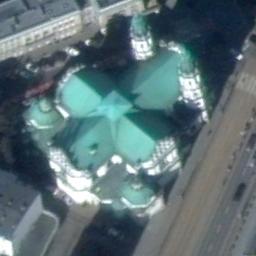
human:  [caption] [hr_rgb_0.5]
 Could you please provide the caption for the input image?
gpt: This is a church with lots of open space around it .

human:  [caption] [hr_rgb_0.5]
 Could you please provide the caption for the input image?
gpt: A cathedral with a gray roof with several domes on the main house in the middle of the church .

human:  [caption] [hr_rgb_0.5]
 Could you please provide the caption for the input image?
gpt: There is a white church with blue roof next to the road .

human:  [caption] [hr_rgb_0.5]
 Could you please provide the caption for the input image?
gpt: The white church with four towers of different shapes and the rest of the church has an orange cross-shaped roof .

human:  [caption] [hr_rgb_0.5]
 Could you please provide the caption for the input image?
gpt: A church with green roofs is by the roadside .